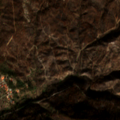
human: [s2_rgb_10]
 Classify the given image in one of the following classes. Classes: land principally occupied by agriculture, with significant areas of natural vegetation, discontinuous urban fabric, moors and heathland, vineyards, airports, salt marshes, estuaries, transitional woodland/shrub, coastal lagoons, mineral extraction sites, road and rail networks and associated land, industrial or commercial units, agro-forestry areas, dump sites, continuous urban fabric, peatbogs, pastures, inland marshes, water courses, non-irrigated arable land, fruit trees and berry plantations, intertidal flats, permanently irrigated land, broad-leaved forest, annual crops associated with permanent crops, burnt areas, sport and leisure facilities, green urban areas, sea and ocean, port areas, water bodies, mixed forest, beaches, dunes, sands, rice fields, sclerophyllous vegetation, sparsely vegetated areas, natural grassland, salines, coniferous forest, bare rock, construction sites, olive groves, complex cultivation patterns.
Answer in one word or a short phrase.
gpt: land principally occupied by agriculture, with significant areas of natural vegetation, coniferous forest, transitional woodland/shrub